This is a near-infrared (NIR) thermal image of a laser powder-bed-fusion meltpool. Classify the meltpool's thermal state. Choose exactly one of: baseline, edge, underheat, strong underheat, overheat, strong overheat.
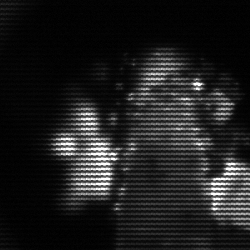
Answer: baseline